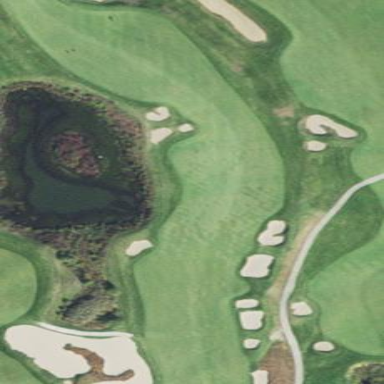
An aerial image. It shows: Rough area on grassy golf course.